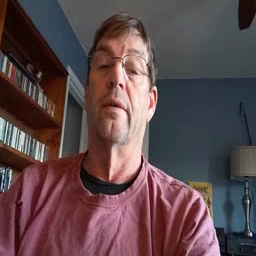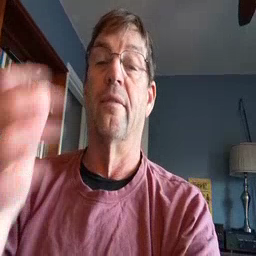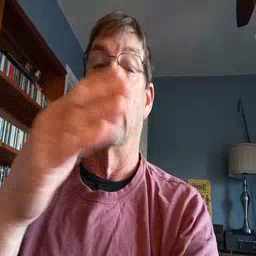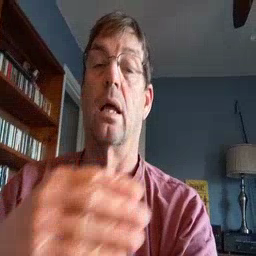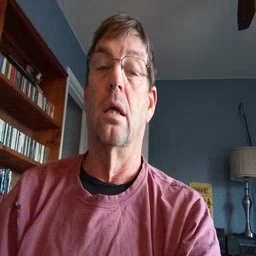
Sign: flag